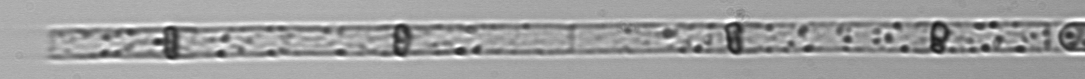
Label: Dactyliosolen_blavyanus